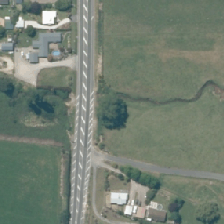
Land cover: urban_build_up